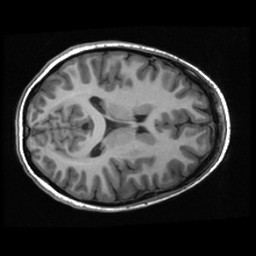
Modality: T1w
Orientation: axial
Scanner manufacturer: ge
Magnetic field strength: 3 T
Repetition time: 0.00614 s
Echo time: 0.002004 s